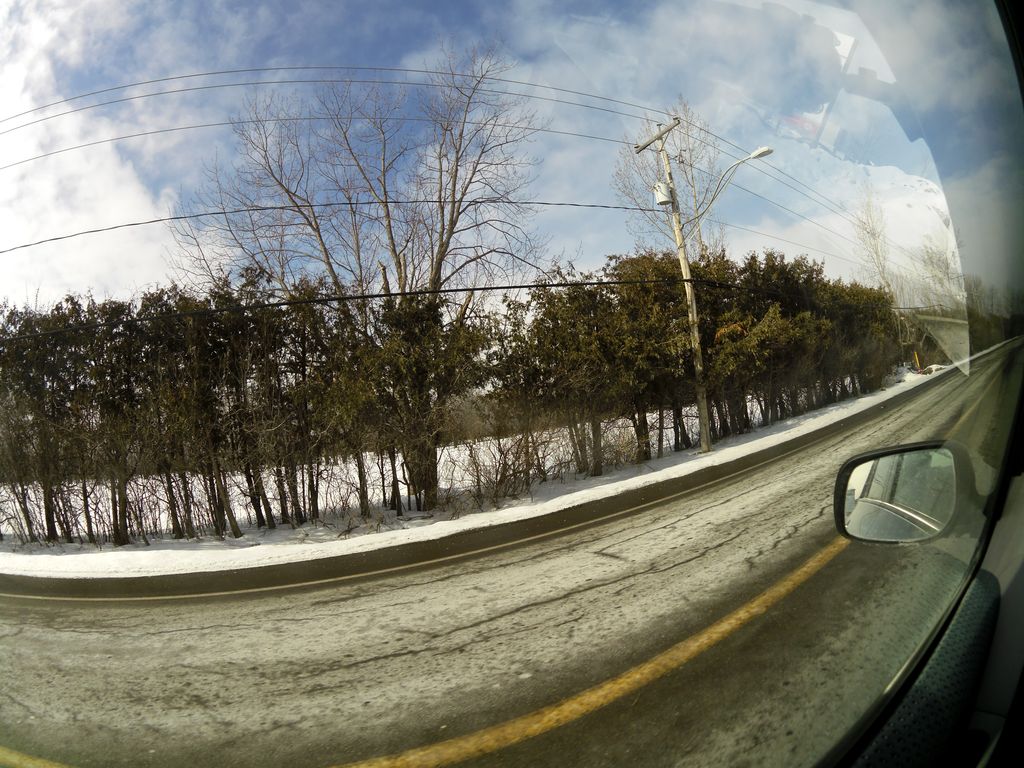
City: ottawa-gatineau